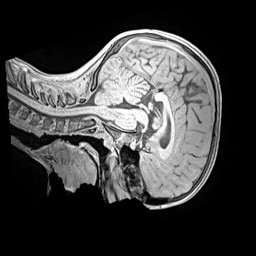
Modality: MP2RAGE
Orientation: sagittal
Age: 13
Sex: female
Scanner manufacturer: siemens
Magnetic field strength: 3 T
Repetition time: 4 s
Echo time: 0.00299 s